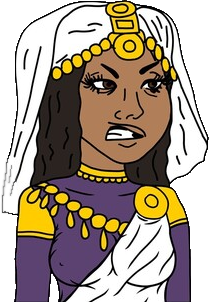
Label: 5_E-Thot